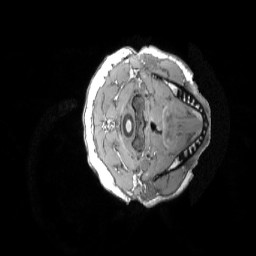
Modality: T1w
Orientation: axial
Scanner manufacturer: siemens
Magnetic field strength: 3 T
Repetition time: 2.3 s
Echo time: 0.0033 s